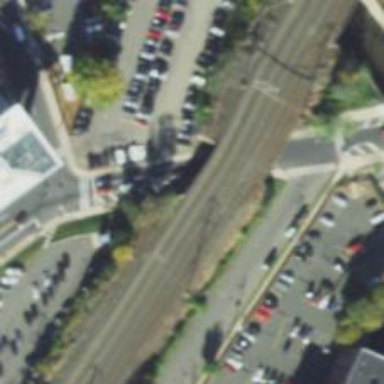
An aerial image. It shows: Railway bridge with electrified contact lines.